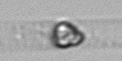
Label: Dactyliosolen_blavyanus